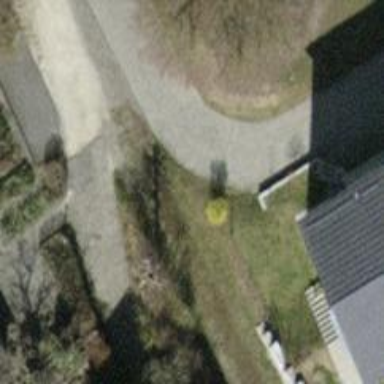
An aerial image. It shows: Driveway.